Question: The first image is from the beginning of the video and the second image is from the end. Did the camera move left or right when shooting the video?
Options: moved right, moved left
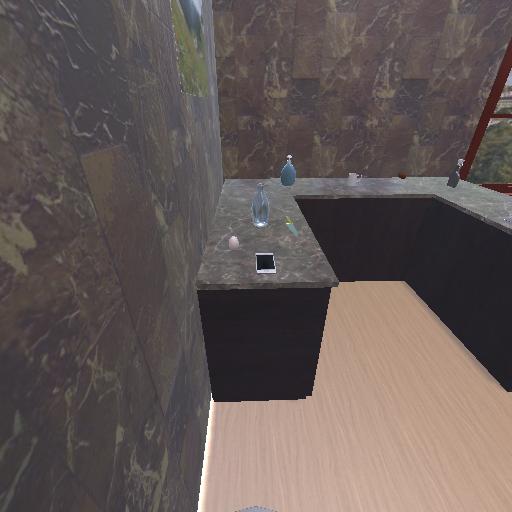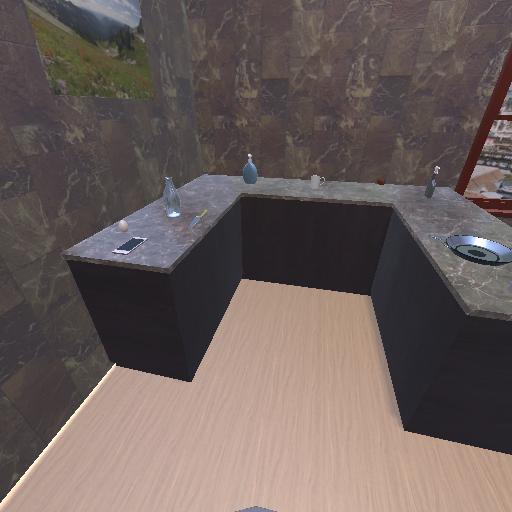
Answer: moved right